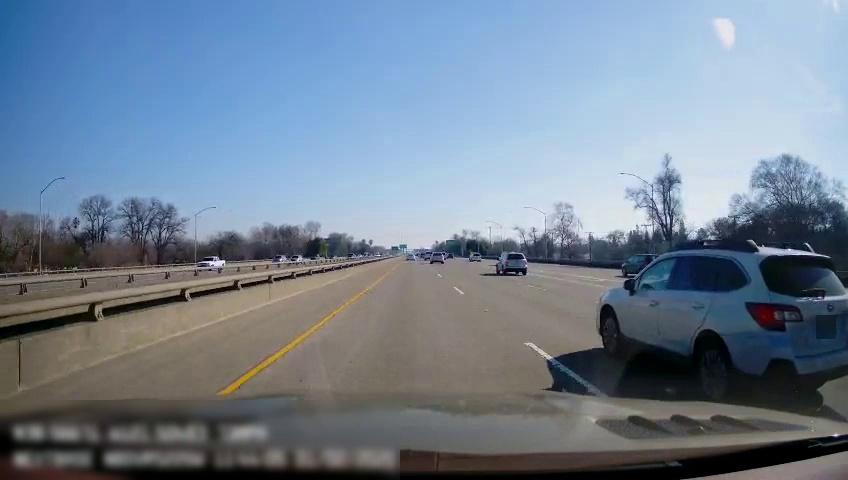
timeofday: Day
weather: Sunny
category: Drivable Space
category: Vehicles | Truck
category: Vehicles | SUV
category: Vehicles | SUV
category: Drivable Space
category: Vehicles | SUV
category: Vehicles | SUV
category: Vehicles | SUV
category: Vehicles | SUV
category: Vehicles | SUV
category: Lanes | Current Lane
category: Lanes | Current Lane
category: Lanes | Alternate Lane
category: Lanes | Alternate Lane